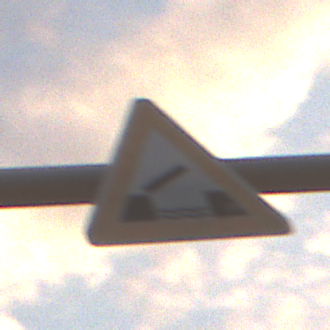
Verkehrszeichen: BeweglicheBruecke
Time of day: SunriseSunset
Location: Outdoor (Nature)
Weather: PartlyCloudy
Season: NotSpecified
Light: Natural